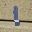
Label: 1